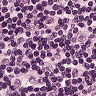
Metastatic tissue present: no